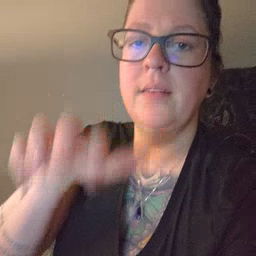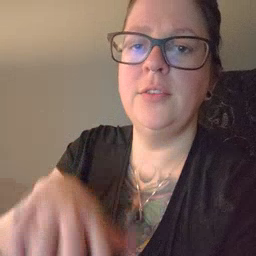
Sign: alligator